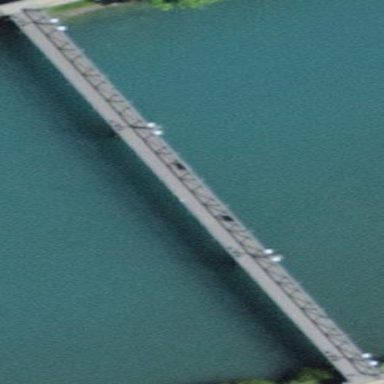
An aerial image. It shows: Beam bridge made by humans.